Field crop: maize
Growth stage: 1
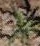
Species: atriplex